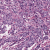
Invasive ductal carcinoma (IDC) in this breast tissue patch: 1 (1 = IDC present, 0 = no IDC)